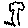
Label: tree